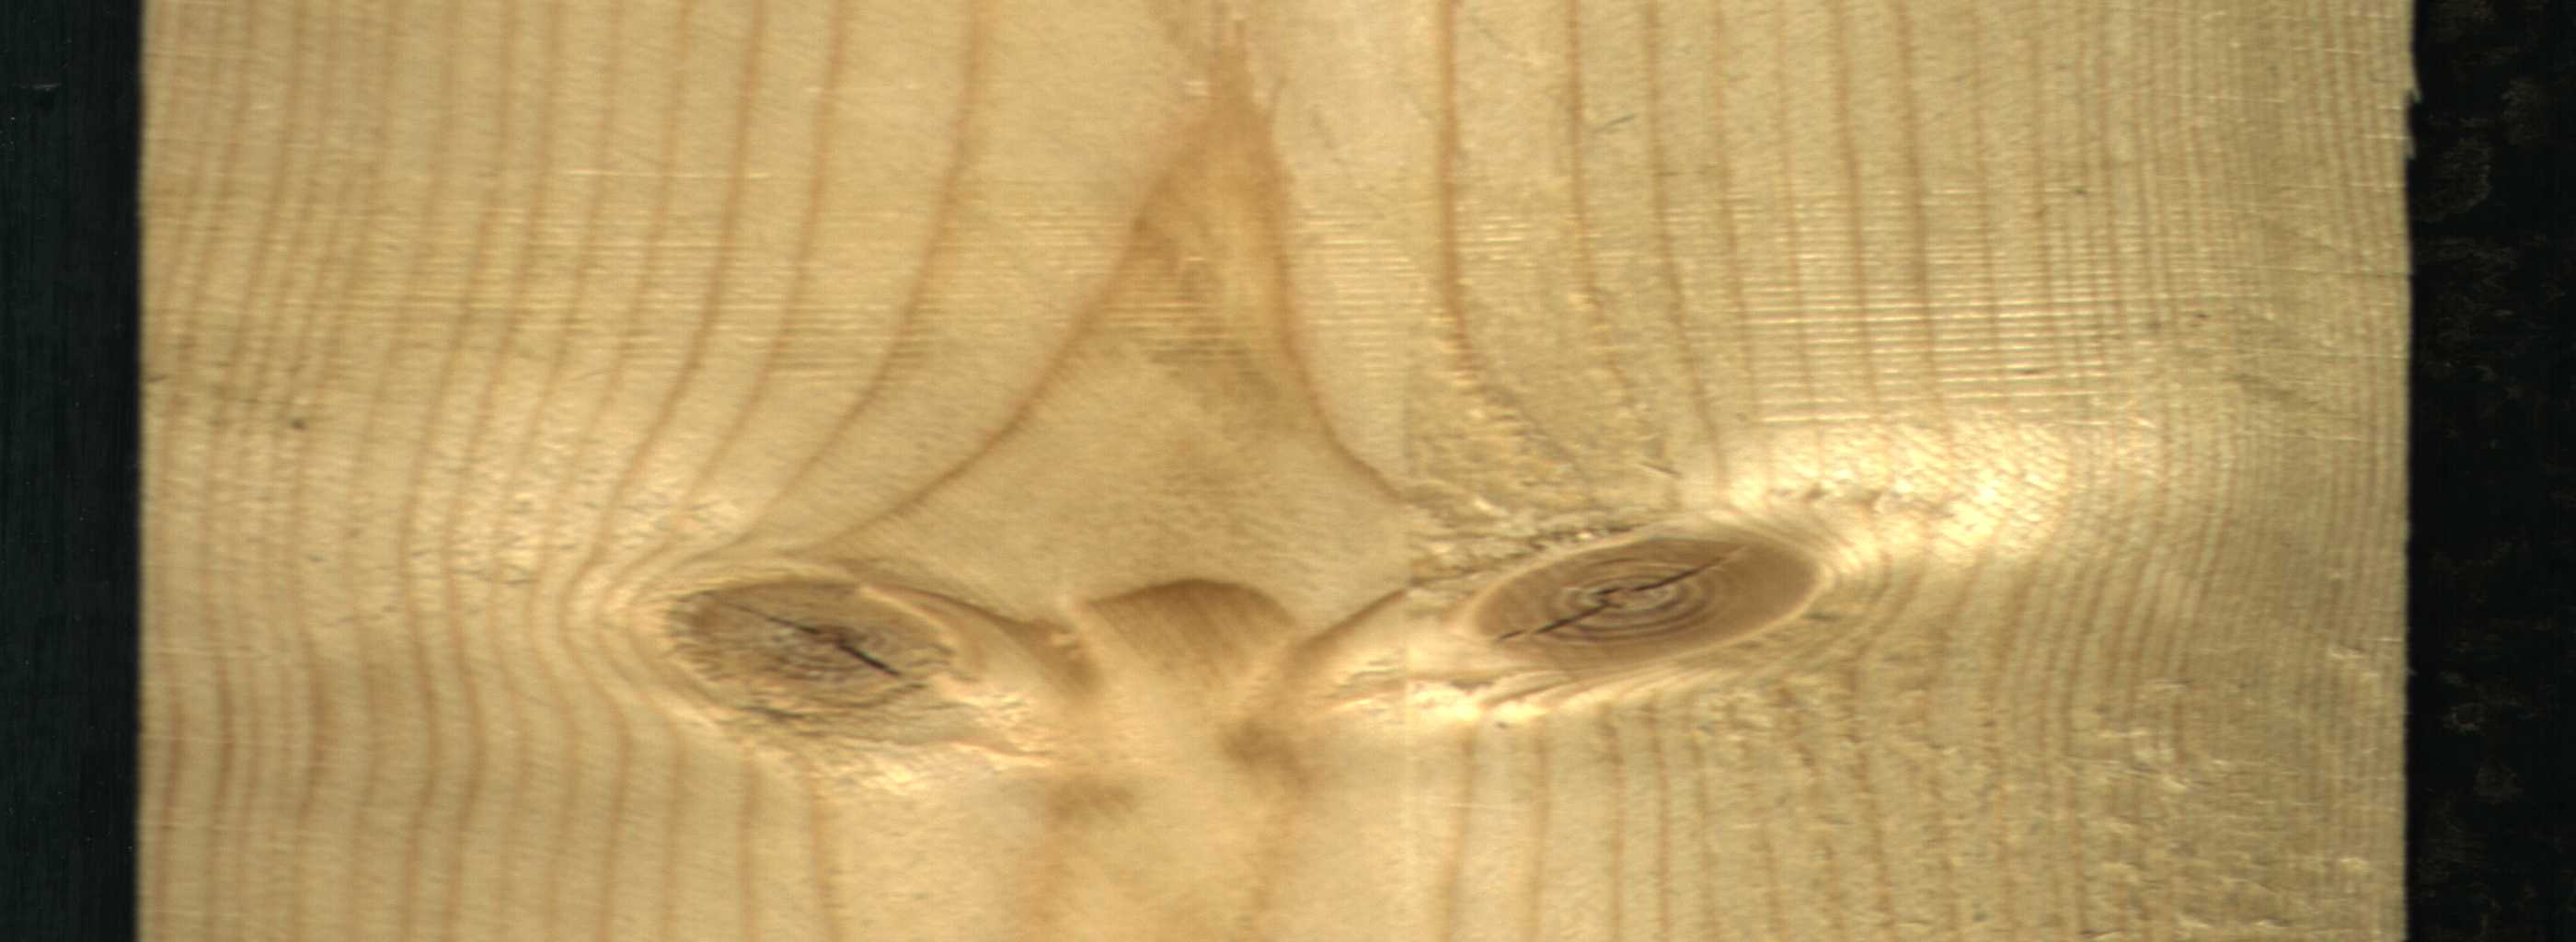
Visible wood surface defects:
knot_with_crack
knot_with_crack